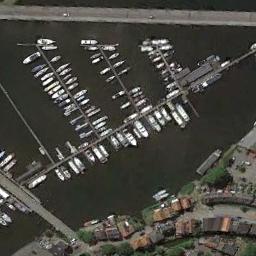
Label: harbor